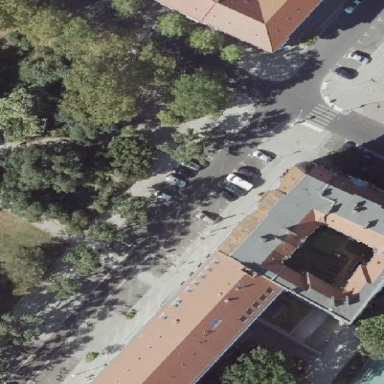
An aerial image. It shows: Street side parking area.